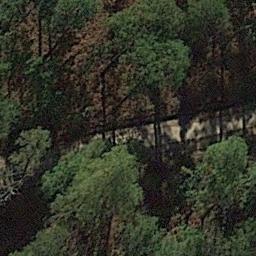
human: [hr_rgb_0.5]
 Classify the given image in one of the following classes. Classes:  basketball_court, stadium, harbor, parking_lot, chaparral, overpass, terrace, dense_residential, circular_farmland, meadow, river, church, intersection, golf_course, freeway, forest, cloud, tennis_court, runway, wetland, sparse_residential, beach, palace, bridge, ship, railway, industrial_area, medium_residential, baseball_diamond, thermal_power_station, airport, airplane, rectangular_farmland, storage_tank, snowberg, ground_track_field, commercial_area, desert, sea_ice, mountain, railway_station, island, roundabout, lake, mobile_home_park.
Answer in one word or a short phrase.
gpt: forest